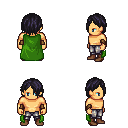
a pixel art fantasy rpg character, male body template, human, tanned skin, green cape, metal pants, raven bangs hairstyle, leather bracers, brown shoes, four views (front, back, left, right), 2x2 character sprite sheet, small pixel art, hard edges, no anti-aliasing